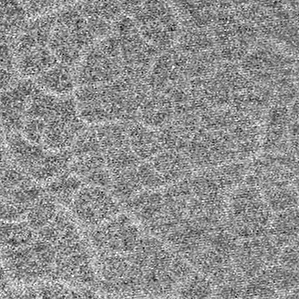
Label: frost